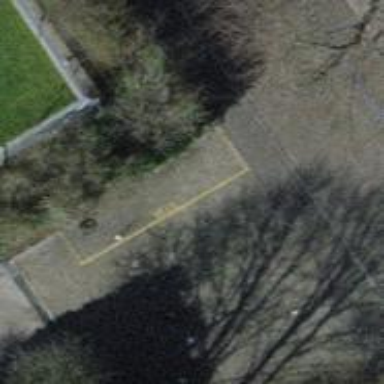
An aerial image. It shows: Bicycle parking facility.